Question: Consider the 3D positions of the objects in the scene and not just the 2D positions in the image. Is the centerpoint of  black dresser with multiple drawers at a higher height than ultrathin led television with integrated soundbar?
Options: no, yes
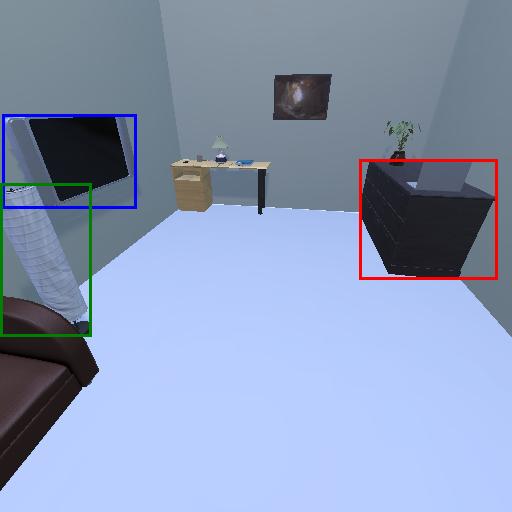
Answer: no